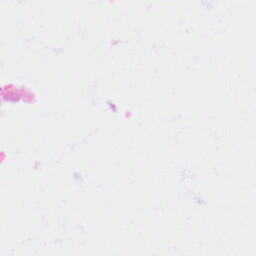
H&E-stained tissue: Kidney